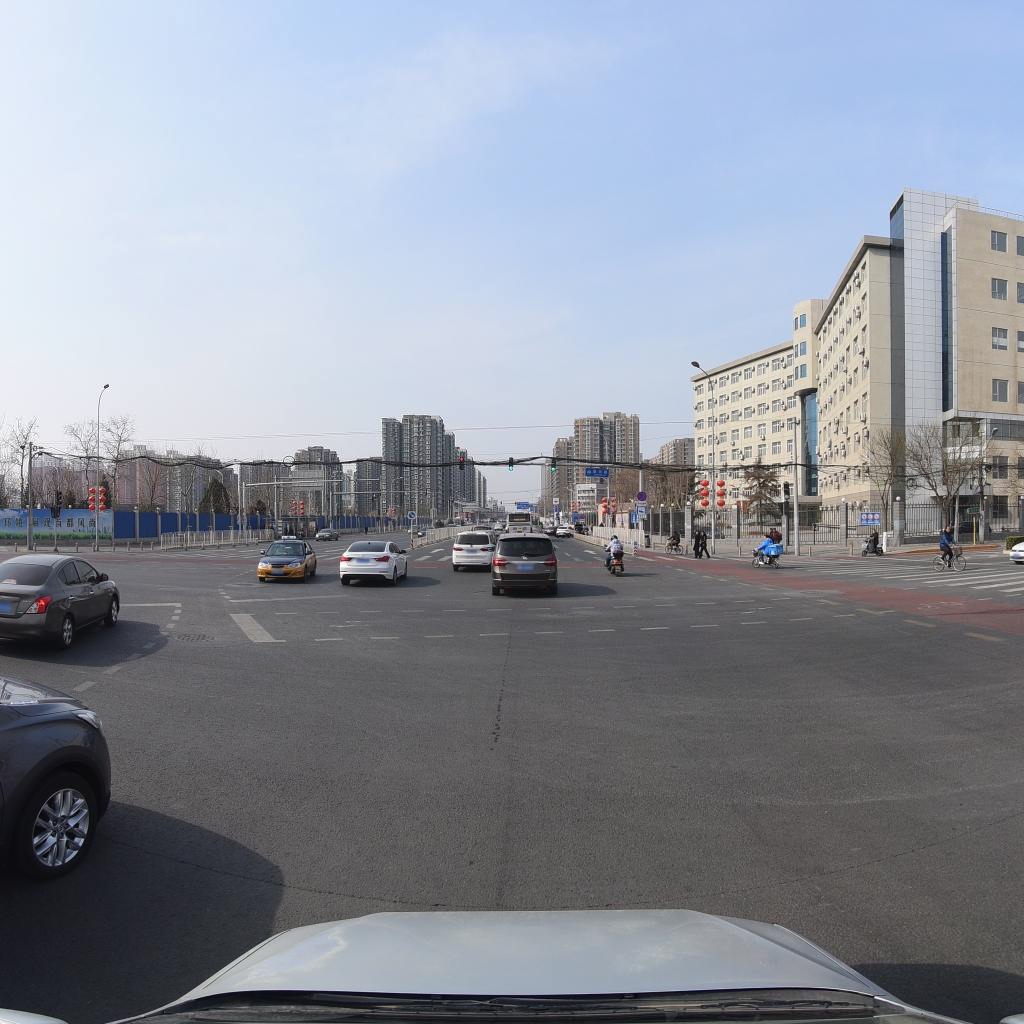
Region: Fengtai
Road damage annotations: transverse crack, manhole cover, longitudinal crack